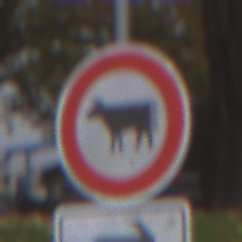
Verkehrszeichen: VerbotViehtrieb
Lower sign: RichtungsangabeDurchPfeile5
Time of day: MorningAfternoon
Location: Outdoor (Nature)
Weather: Overcast
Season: Autumn
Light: Natural